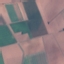
Land use / land cover class: AnnualCrop